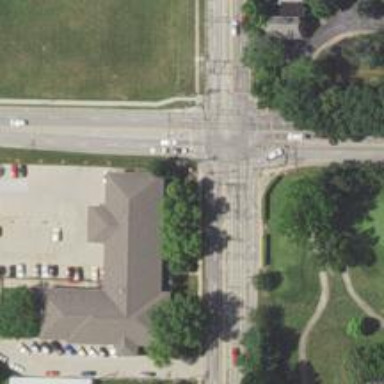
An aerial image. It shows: Asphalt footway with lined crossing markings.